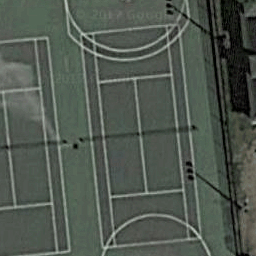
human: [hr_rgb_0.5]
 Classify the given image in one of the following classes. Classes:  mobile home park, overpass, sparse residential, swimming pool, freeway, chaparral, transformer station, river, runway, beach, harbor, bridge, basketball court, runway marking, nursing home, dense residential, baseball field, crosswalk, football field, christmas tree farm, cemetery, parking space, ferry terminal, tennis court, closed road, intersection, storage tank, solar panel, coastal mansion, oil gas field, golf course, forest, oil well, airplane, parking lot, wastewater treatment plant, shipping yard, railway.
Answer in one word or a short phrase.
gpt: tennis court